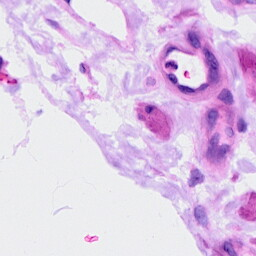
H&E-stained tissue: Ovarian